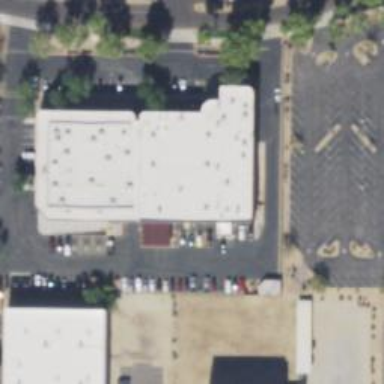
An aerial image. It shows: Commercial building.